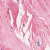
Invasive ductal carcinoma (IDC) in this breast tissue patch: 0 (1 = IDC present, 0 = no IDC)